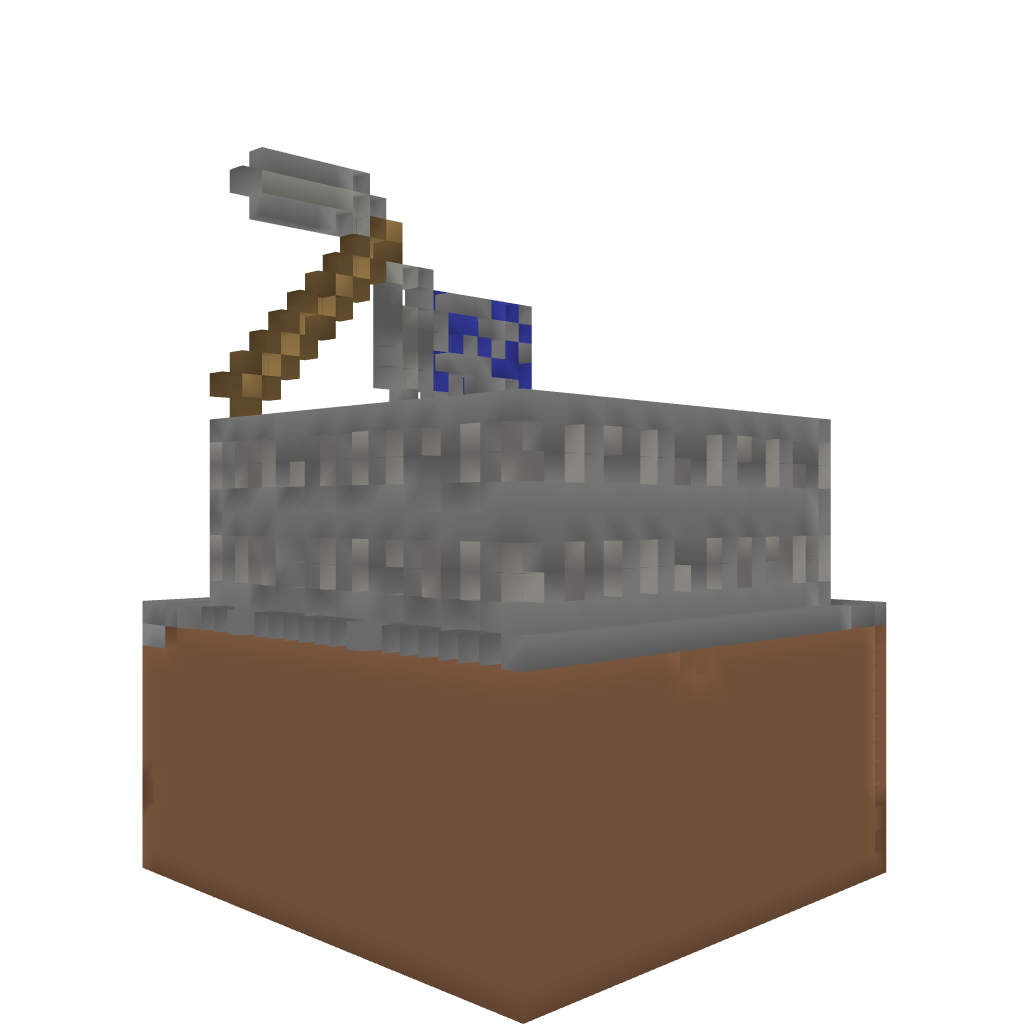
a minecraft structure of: Lapis and Pickaxe Shop